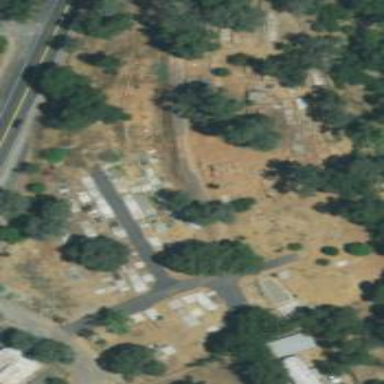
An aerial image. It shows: Cemetery.